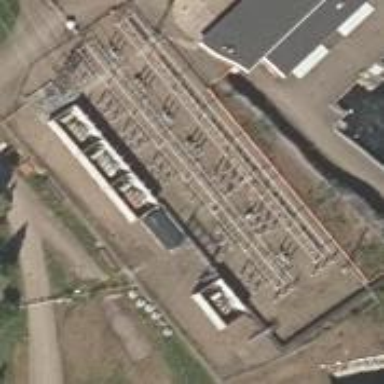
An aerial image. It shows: Transmission level substation.